【题型】解答题　【知识点】立体几何　【难度】medium
变式2 如图，在四棱锥 $P - ABCD$ 中，底面 $ABCD$ 是边长为 2 的正方形，$M,N$ 分别为 $BC,PD$ 中点.

\vspace{1em}

\noindent
(1) 求证：$MN \parallel$ 平面 $PAB$；

\noindent
(2) 若 $PA = PB = \sqrt{5}$，平面 $PAB \perp$ 平面 $ABCD$，求二面角 $D - AM - N$ 的余弦值.
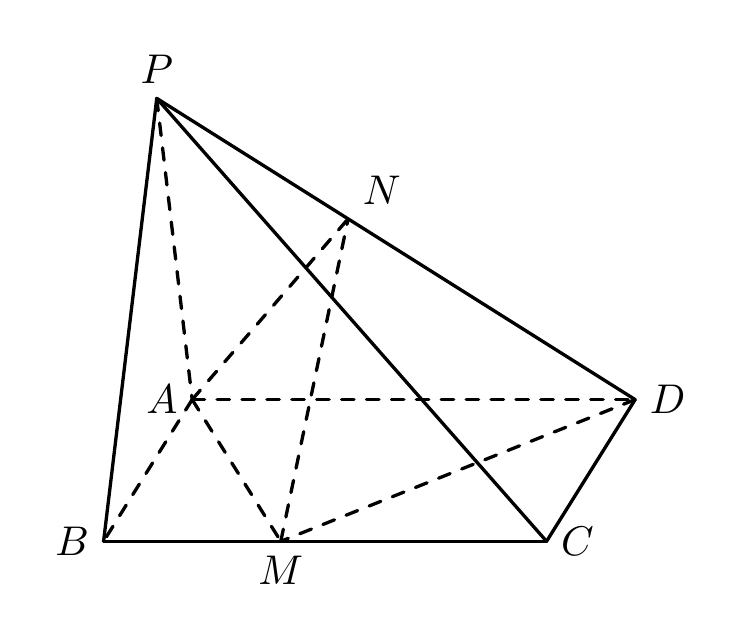
【解答】
\noindent
【答案】(1) 证明见解析；

\noindent
(2) $\dfrac{3\sqrt{29}}{29}$.

\vspace{1em}

\noindent
【分析】（1）取 $PA$ 中点 $E$，连接 $BE$，$NE$，根据已知证明 $BE \parallel MN$，再由线面平行的判定证明结论；

\noindent
（2）取 $AB$ 中点为 $O$，$CD$ 中点为 $F$，连接 $PO$，$OF$，构建合适的空间直角坐标系，标出相关点坐标，并求出相关平面的法向量，再由夹角公式求二面角的余弦值.

\vspace{1em}

\noindent
【详解】（1）取 $PA$ 中点 $E$，连接 $BE$，$NE$，

\noindent
三角形 $PAD$ 中，$E,N$ 分别为 $PA,PD$ 中点，则 $EN \parallel AD$ 且 $EN = \dfrac{1}{2}AD$，

\noindent
又正方形 $ABCD$ 中，$M$ 为 $BC$ 中点，则 $BM \parallel AD$，$BM = \dfrac{1}{2}BC = \dfrac{1}{2}AD$，

\noindent
$\therefore BM \parallel EN$ 且 $BM = EN$，四边形 $BMNE$ 为平行四边形，故 $BE \parallel MN$，

\noindent
由 $MN \not\subset$ 平面 $PAB$，$BE \subset$ 平面 $PAB$，则 $MN \parallel$ 平面 $PAB$；

\vspace{1em}

\noindent
（2）取 $AB$ 中点为 $O$，$CD$ 中点为 $F$，连接 $PO$，$OF$，

\noindent
$\triangle PAB$ 中 $PA = PB$，则 $PO \perp AB$，

\noindent
$\because$ 平面 $PAB \perp$ 平面 $ABCD$，$PO \subset$ 平面 $PAB$，平面 $PAB \cap$ 平面 $ABCD = AB$，

\noindent
所以 $PO \perp$ 平面 $ABCD$，又四边形 $ABCD$ 为正方形，则 $OF \perp AB$，

\noindent
以 $OB, OF, OP$ 所在直线分别为 $x,y,z$ 轴，建立如图所示的空间直角坐标系，

\noindent
$\because PA = PB = \sqrt{5}$，$AB = 2$，则 $A(-1,0,0)$，$M(1,1,0)$，$N\left(-\dfrac{1}{2},1,1\right)$，

\noindent
$\therefore \overrightarrow{AM} = (2,1,0)$，$\overrightarrow{MN} = \left(-\dfrac{3}{2},0,1\right)$，设平面 $AMN$ 的法向量为 $\vec{n_1} = (x_1,y_1,z_1)$，

\noindent
由 $\vec{n_1} \perp \overrightarrow{AM}$，$\vec{n_1} \perp \overrightarrow{MN}$，得 $\begin{cases} \vec{n_1} \cdot \overrightarrow{AM} = 0 \\ \vec{n_1} \cdot \overrightarrow{MN} = 0 \end{cases}$，所以 $\begin{cases} 2x_1 + y_1 = 0 \\ -\dfrac{3}{2}x_1 + z_1 = 0 \end{cases}$，

\noindent
取 $x_1 = 2$，则 $y_1 = -4$，$z_1 = 3$，可得 $\vec{n_1} = (2,-4,3)$，

\noindent
设平面 $ADM$ 的法向量为 $\vec{n_2} = (0,0,1)$，

\noindent
设平面 $AMN$ 与平面 $DMN$ 的夹角为 $\theta$，则 $\cos\theta = \left| \cos \langle \vec{n_1}, \vec{n_2} \rangle \right| = \dfrac{|\vec{n_1} \cdot \vec{n_2}|}{|\vec{n_1}| |\vec{n_2}|} = \dfrac{3}{\sqrt{29}} = \dfrac{3\sqrt{29}}{29}$.

\noindent
由图，二面角 $D - AM - N$ 为锐角，所以其余弦为 $\dfrac{3\sqrt{29}}{29}$.

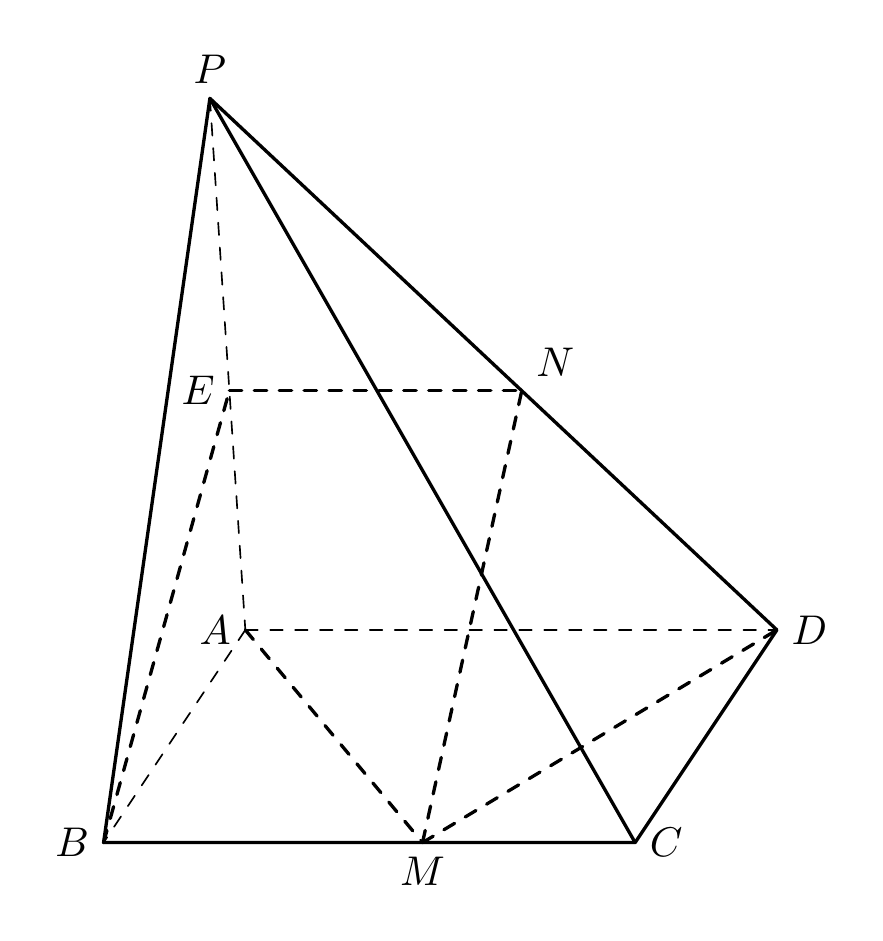
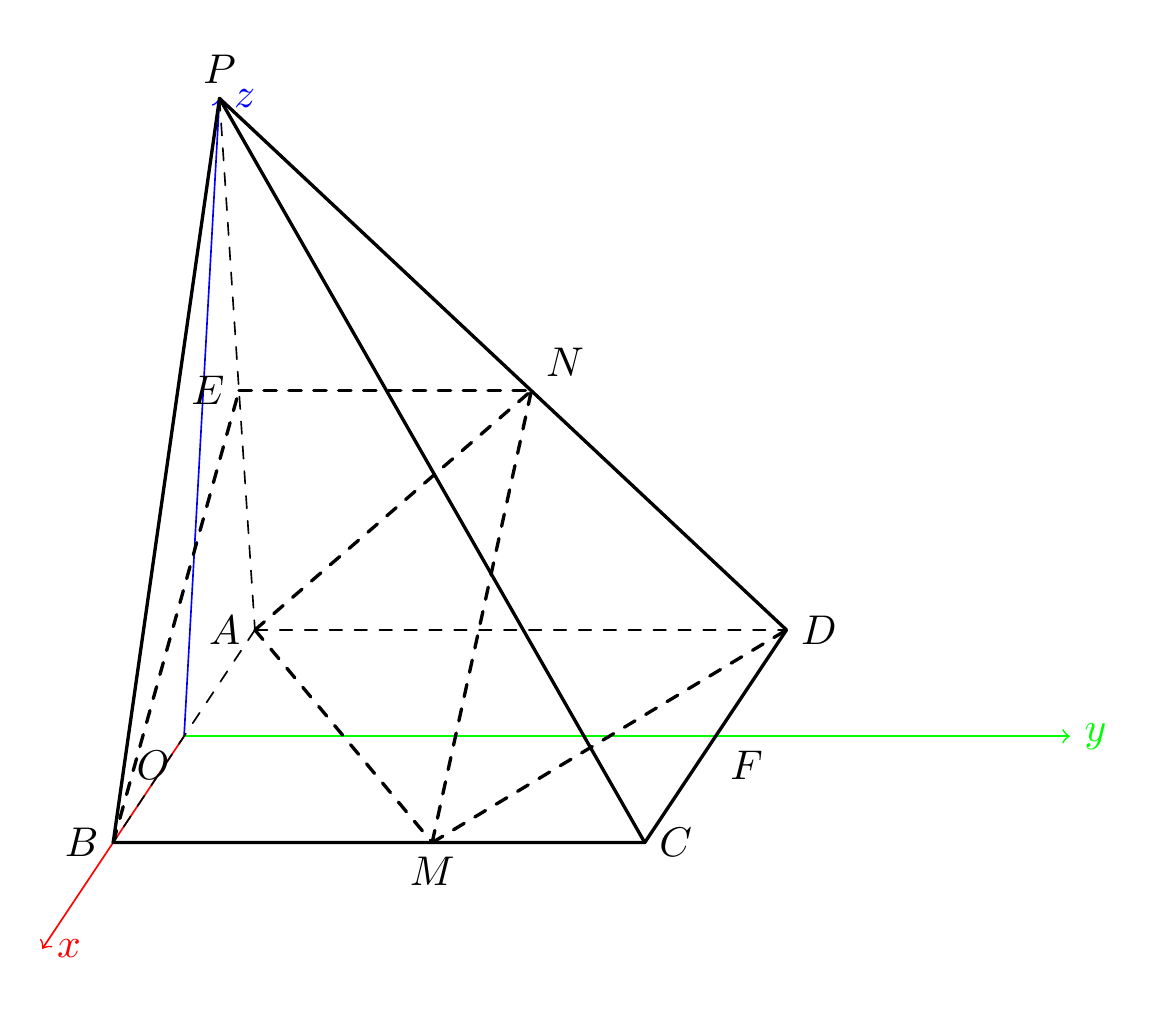